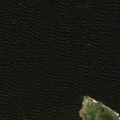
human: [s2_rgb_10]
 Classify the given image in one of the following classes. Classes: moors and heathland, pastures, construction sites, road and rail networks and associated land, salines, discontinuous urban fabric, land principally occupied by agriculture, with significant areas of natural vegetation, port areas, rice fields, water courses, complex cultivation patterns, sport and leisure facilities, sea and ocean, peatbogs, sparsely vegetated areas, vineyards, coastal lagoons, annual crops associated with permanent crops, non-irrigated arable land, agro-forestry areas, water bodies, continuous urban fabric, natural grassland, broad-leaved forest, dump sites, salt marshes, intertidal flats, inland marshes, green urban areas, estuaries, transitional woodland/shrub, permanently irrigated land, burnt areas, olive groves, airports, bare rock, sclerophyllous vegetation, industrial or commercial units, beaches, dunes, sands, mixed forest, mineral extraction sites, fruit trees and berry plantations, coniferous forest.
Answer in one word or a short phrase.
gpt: sea and ocean